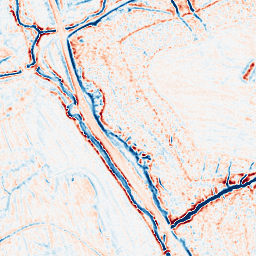
Category: edge_preserving
Decomposition family: bilateral
Decomposition parameters: d: 9
sigma_color: 75
sigma_space: 25
Upsampling method: linear_exact
Upsampling parameters: scale: 4
Upsampling scale: 4